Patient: sex F, age 73
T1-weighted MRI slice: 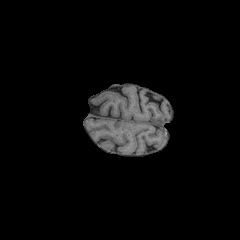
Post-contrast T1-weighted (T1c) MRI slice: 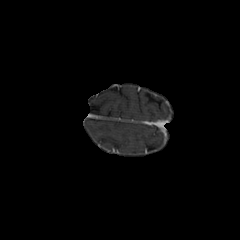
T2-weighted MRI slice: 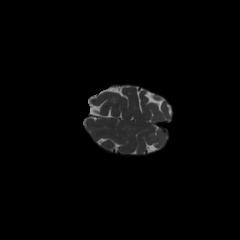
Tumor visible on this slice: no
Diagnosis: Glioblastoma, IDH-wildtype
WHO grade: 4